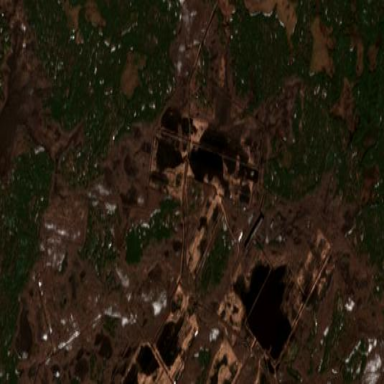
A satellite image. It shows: Bog wetland used for peat cutting.